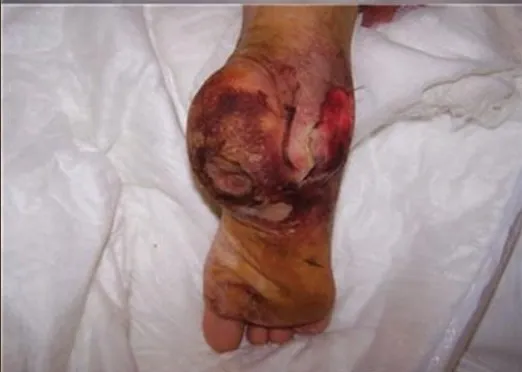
Maculopapular rash in the lower leg.
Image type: medical_photograph (other_medical_photograph)